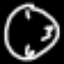
Label: clock